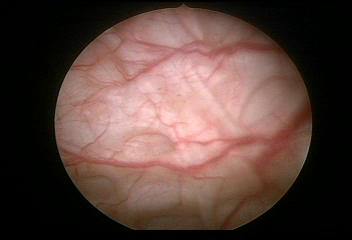
Modality: WLC
Class: Normal mucosa
Bladder cancer association: No